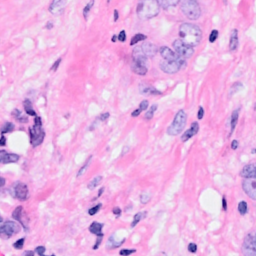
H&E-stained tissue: Breast